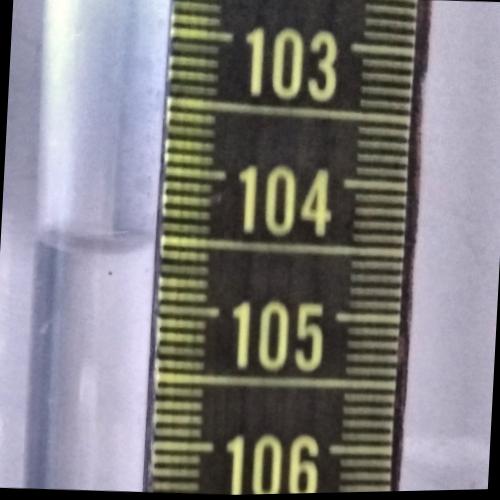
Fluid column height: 104.6 cm